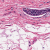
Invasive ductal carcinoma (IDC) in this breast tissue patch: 0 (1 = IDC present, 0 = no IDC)